Interaction volume radius: 10 \u00c5
Interaction volume height: 45 \u00c5
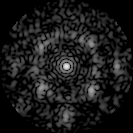
Disorder parameter: 0.5496